Interaction volume radius: 5 \u00c5
Interaction volume height: 20 \u00c5
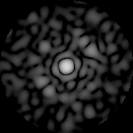
Disorder parameter: 0.855